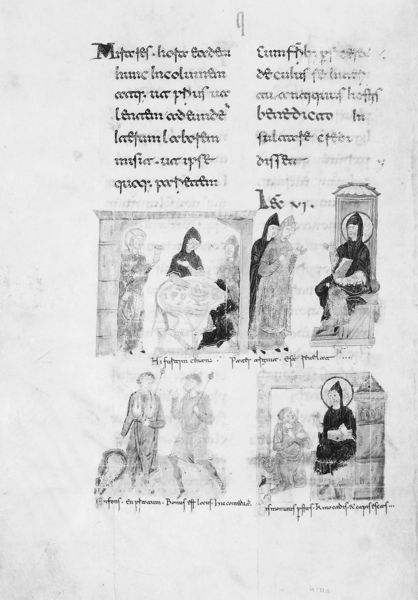
Titel: Lektionar des Desiderius von Montecassino
Institution: Rom, Biblioteca Vaticana
Schlagwörter: mann, männer, schwarz, tisch, weiss, zeichnung, bibel, sitzend, reiter, reiten, schrift, thron, unscharf, buch, druck, seite, illustration, text, buchseite, besuch, mönch, heiliger, heilige, miniatur, szenen, testament, latein, regel, abraham, buchmalerei, heilge, minuskel, benedikt, illumination, heiliege, altes, karolingische minuskel, deite